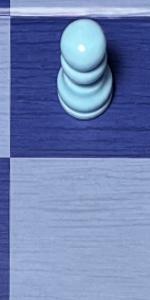
Label: Empty